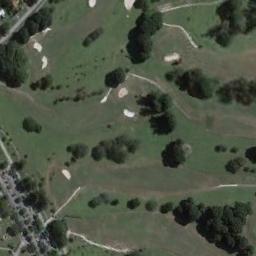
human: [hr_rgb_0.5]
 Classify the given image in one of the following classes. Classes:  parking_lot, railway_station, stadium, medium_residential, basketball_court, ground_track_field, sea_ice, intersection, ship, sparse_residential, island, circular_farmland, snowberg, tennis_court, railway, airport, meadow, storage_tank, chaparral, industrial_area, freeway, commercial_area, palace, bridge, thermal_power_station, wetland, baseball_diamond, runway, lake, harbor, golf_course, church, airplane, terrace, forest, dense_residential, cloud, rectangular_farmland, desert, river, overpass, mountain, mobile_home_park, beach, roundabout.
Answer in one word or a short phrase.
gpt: golf_course